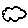
Label: cloud